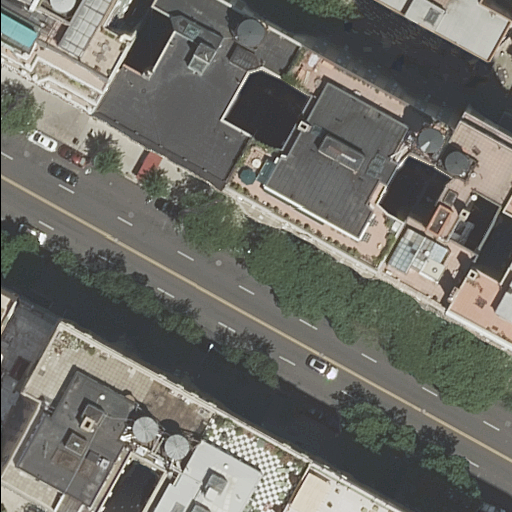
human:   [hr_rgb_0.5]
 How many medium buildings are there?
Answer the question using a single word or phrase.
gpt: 7

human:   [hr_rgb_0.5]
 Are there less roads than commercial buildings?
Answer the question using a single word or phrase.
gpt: no

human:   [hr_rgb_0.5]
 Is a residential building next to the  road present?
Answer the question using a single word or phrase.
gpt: yes

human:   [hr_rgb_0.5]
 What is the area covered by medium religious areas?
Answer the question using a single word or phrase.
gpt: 0m2

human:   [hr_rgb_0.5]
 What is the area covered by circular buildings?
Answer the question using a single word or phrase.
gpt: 0m2

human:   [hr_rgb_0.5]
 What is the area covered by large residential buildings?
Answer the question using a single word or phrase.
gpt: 2513m2

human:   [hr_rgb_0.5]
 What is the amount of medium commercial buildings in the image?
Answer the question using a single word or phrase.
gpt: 0

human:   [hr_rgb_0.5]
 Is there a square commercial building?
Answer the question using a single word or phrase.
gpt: no

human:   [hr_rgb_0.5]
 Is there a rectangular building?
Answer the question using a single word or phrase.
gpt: yes

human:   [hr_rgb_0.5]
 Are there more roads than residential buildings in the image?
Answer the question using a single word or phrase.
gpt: no

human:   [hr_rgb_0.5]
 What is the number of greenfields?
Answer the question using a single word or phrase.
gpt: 0

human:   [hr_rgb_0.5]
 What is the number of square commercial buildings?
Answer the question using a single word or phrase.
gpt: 0

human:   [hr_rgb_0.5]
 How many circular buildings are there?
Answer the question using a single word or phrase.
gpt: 0

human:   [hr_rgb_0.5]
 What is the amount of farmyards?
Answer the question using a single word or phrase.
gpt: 0

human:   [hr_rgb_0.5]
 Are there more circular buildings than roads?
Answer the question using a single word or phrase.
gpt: no

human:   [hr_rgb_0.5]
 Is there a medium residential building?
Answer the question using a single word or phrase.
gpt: yes

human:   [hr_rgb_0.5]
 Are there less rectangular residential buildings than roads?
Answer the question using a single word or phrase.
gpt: no

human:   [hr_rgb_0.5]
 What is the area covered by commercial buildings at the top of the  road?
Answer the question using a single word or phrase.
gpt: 0m2

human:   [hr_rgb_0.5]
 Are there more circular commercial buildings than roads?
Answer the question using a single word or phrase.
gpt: no

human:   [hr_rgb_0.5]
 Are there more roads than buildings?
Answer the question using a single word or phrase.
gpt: no

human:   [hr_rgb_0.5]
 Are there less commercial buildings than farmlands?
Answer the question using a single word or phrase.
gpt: no

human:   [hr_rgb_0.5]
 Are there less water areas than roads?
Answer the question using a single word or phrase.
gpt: yes

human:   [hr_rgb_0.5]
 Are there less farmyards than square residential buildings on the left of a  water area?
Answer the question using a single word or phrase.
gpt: no

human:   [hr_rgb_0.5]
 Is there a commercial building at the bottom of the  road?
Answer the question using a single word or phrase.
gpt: no

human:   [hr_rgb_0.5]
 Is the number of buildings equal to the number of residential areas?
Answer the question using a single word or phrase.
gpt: no

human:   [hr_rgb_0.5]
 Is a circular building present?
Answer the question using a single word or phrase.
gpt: no

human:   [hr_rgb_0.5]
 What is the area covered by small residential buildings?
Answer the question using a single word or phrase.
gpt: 9m2

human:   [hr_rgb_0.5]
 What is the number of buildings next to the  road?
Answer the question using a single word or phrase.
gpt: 11

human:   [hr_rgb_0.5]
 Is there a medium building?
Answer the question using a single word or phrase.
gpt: yes

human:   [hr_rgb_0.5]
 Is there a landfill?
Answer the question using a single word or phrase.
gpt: no

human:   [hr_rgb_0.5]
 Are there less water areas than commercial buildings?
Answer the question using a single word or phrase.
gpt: no

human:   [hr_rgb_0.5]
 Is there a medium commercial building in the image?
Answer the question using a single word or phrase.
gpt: no

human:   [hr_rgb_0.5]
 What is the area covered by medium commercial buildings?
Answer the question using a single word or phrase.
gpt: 0m2

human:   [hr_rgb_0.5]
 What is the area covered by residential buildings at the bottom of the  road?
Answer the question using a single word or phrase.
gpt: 1396m2

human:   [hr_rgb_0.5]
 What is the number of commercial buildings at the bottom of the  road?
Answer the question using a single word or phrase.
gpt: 0

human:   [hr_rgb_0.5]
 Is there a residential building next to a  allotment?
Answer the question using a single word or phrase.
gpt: no